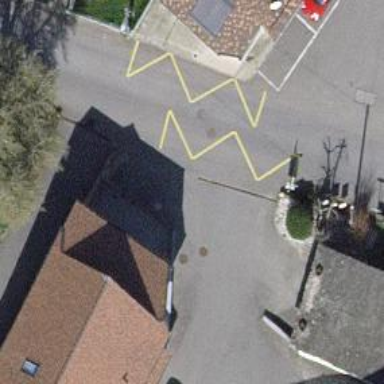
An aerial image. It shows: Bus stop with platform for public transport.